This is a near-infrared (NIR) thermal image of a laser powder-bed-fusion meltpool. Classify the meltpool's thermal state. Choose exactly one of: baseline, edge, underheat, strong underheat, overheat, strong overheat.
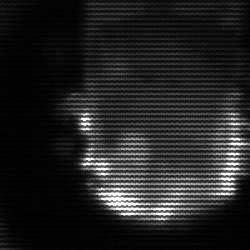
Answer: baseline